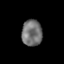
Tissue: lung
Cell type: Myeloid cells
Senescence score: 0.03135
Nuclear area (px): 523
Mean DAPI intensity: 114.583